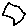
Label: hexagon